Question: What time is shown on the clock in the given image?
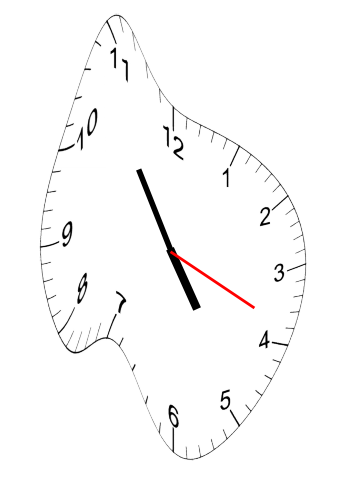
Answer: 04:54:19